Question: I am confused, how to make the design of display options like this with css :

how to make corner style like this picture ... please help me. thanks
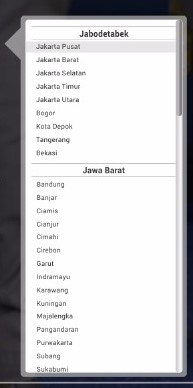
Answer: Try this:
'''
.inner{
height: 300px;
width: 200px;
background-color: red;
border-radius: 10px;
}
.outer{
padding: 10px;
background-color: green;
display: inline-block;
border-radius: 20px;
position: relative;
margin-left: 100px;
}
.arrow{
position: absolute;
top: 30px;
left: -50px;
border: 25px solid transparent;
border-right: 25px solid green;
}
'''
'''
<div class="outer">
<div class="inner"></div>
<div class='arrow'>
</div>
'''